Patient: sex F, age 74
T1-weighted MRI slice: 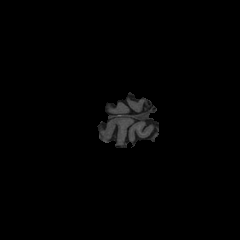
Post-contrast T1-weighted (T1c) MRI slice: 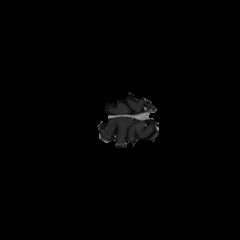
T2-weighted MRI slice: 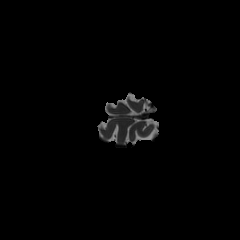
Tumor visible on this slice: no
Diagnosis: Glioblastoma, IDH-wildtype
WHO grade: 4